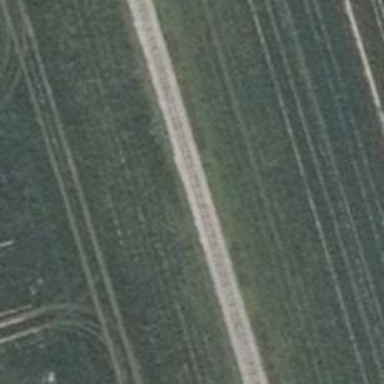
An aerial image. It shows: Concrete service road